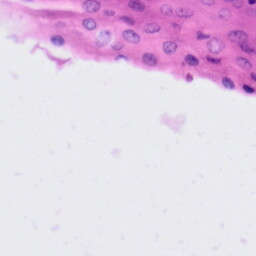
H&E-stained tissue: Tonsil